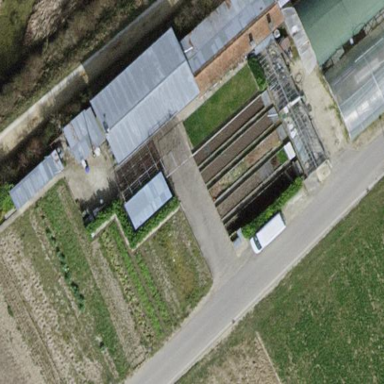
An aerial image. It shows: Area dedicated to greenhouse horticulture.